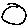
Label: circle